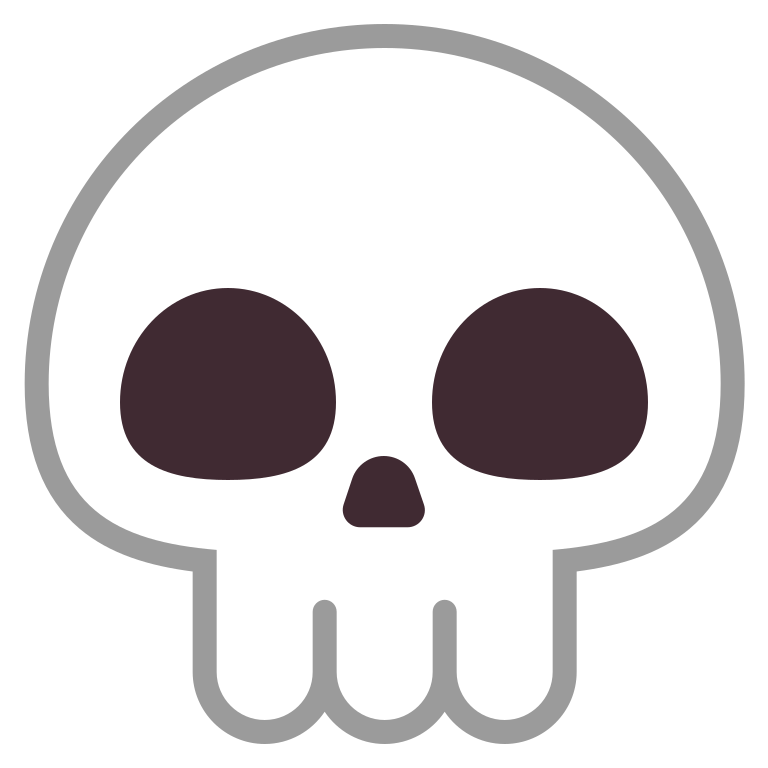
skull flat